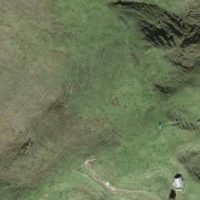
EUNIS habitat code: 23
Species observed at this site:
Rhagonycha fulva